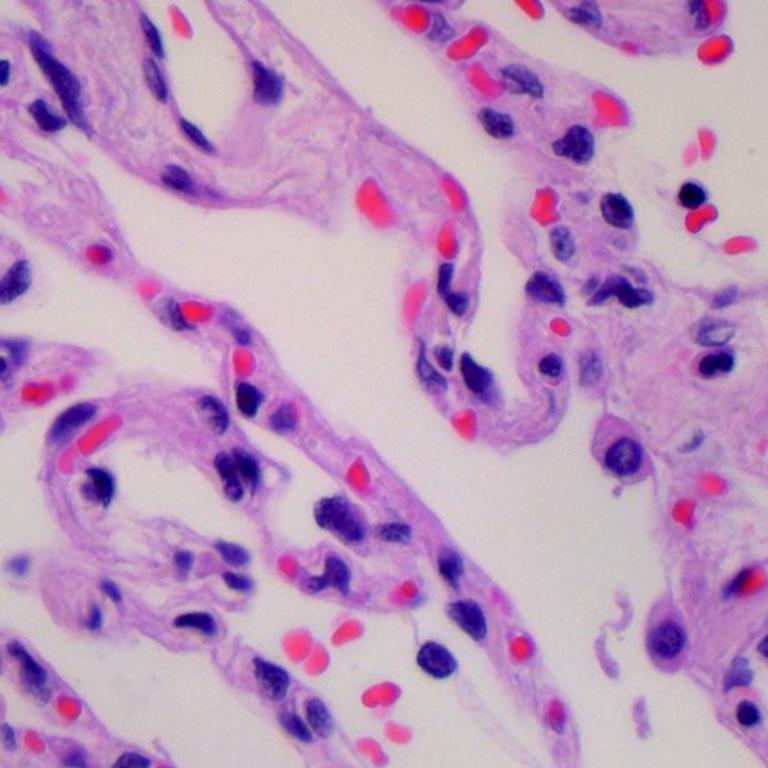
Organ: lung
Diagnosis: benign